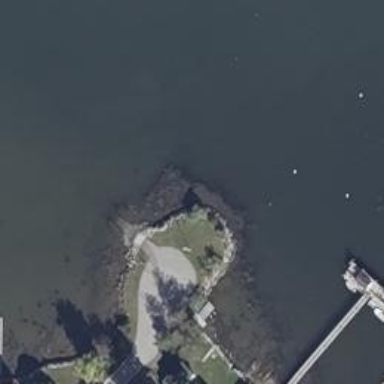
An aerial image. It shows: Slipway on leisure land.